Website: bh-photo
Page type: payment
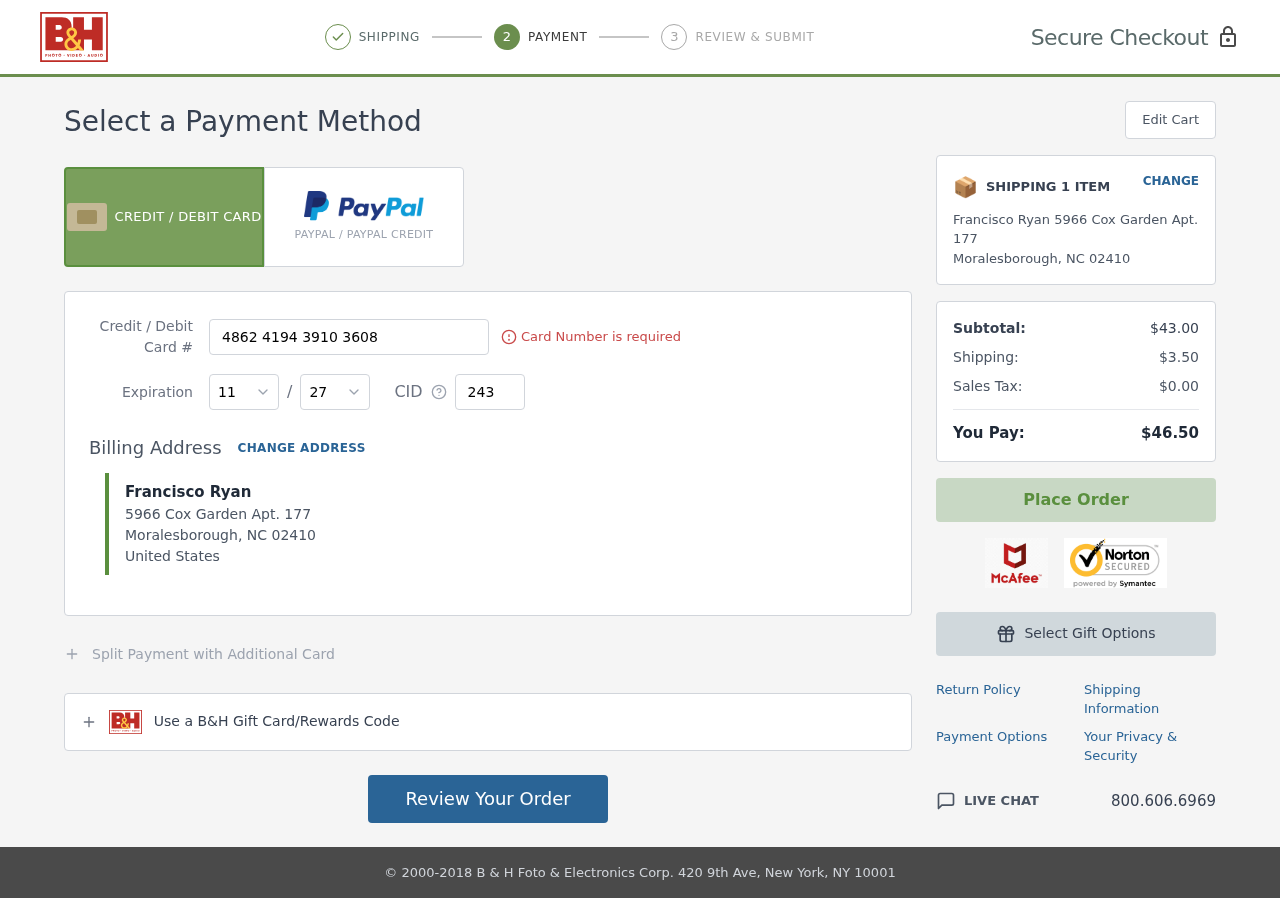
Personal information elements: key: PII_CARD_CVV
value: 243
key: PII_CARD_EXPIRY_MONTH
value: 11
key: PII_CARD_EXPIRY_YEAR
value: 27
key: PII_CARD_NUMBER
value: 4862 4194 3910 3608
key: PII_CITY
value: Moralesborough
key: PII_COUNTRY
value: United States
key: PII_FULLNAME
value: Francisco Ryan
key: PII_POSTCODE
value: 02410
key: PII_STATE_ABBR
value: NC
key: PII_STREET
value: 5966 Cox Garden Apt. 177
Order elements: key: ORDER_NUM_ITEMS
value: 1
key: ORDER_SUBTOTAL
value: $43.00
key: ORDER_SHIPPING_COST
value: $3.50
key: ORDER_TAX
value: $0.00
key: ORDER_TOTAL
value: $46.50